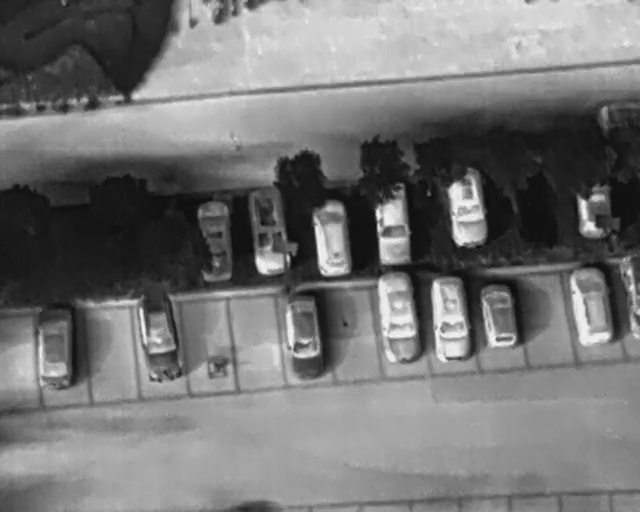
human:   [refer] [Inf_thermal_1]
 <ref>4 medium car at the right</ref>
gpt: <box>[[67, 37, 78, 44, 170], [72, 58, 82, 65, 171], [86, 55, 98, 63, 170], [88, 38, 96, 44, 2]]</box>

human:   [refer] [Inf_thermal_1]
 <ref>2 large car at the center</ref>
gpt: <box>[[35, 41, 48, 48, 174], [54, 57, 69, 66, 171]]</box>

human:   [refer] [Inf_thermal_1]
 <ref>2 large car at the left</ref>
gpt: <box>[[1, 64, 15, 71, 2], [18, 62, 31, 69, 170]]</box>

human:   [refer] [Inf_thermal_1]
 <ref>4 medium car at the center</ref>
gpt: <box>[[27, 43, 39, 50, 2], [40, 62, 54, 69, 174], [45, 42, 57, 50, 172], [55, 40, 67, 47, 177]]</box>